Question: I am a newbie on the website and novice in using matplotlib. I have a data frame train_data with columns 'age' and 'survived'. I have made the histogram with the following code and it is perfect for my need.
'''
fig=plt.figure()
train_data.hist(column='Age',by='Survived',stacked=True,bins=20)
plt.xlabel('Age')
'''

The problem is I want both graphs to have Xlabel= Age and instead of 0,1. Survived =0 & survived=1. Can anyone help me out with this Thanks
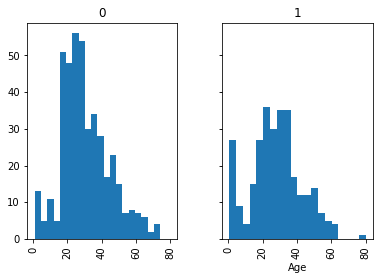
Answer: You need to get the axes objects to work specifically with each one, try adding:
'''
axarr = fig.axes
axarr[0].set_title('Survived = 0')
axarr[0].set_xlabel('Age')
axarr[1].set_title('Survived = 1')
axarr[1].set_xlabel('Age')
'''